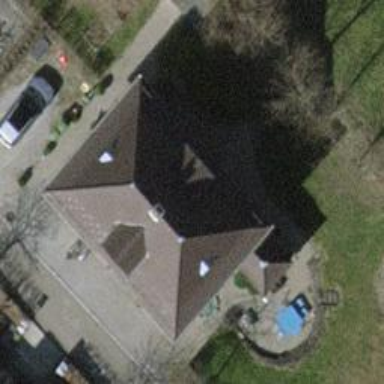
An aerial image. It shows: Detached building.